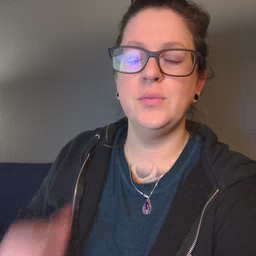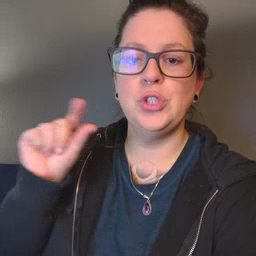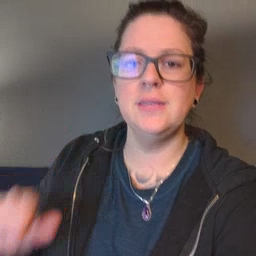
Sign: green